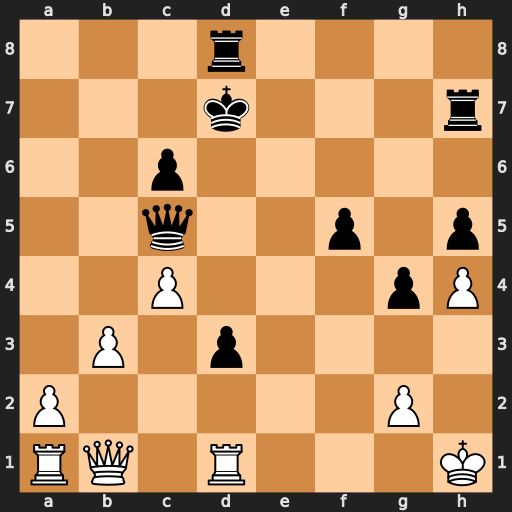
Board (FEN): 3r4/3k3r/2p5/2q2p1p/2P3pP/1P1p4/P5P1/RQ1R3K
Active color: w
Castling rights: -
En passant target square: -
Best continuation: Qxd3+ Kc8 Qxd8+